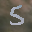
Label: 5